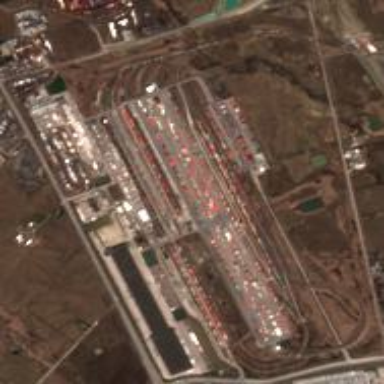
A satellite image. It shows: Intermodal freight terminal within railway industrial area.